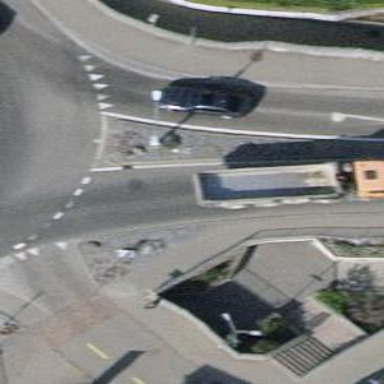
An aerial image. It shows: Sidewalk.